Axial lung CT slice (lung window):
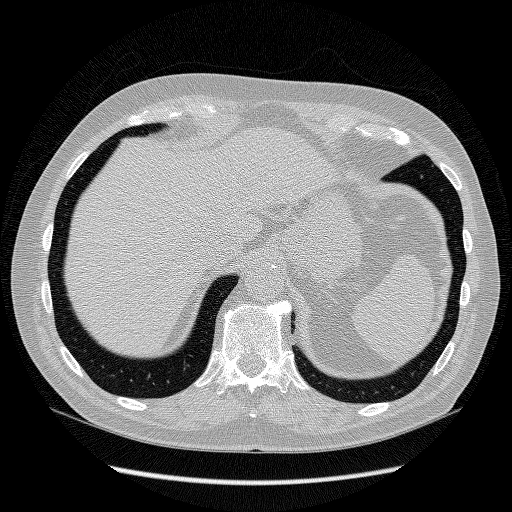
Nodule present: no